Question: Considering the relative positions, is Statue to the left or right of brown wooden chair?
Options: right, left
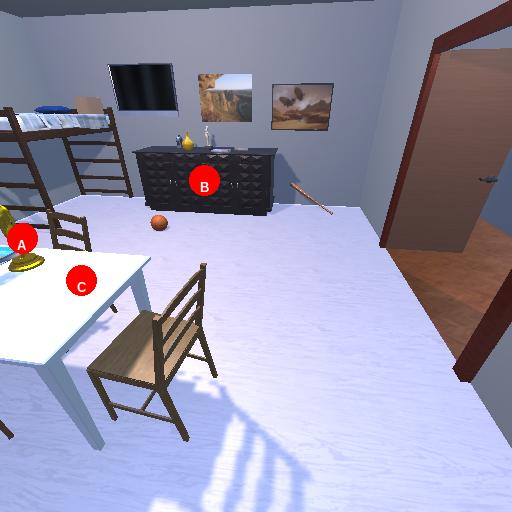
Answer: right